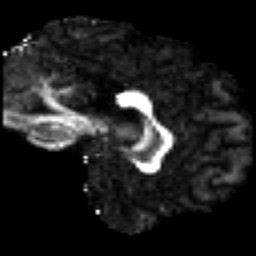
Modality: FA
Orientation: sagittal
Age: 24
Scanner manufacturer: siemens
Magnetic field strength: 3 T
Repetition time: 2.2 s
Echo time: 0.084 s